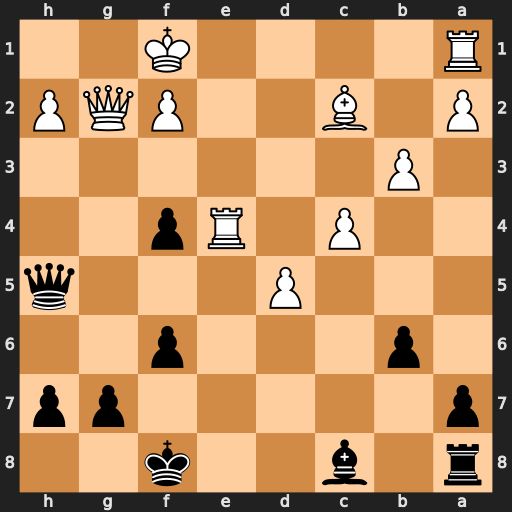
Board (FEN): r1b2k2/p5pp/1p3p2/3P3q/2P1Rp2/1P6/P1B2PQP/R4K2
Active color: b
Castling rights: -
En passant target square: -
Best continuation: Bh3 Kg1 Bxg2